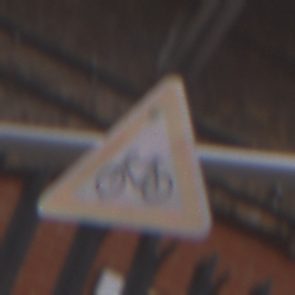
Verkehrszeichen: RadverkehrRechts
Umgebung: Outdoor, Urban
Tageszeit: MorningAfternoon
Wetter: Overcast
Licht: Natural
Jahreszeit: NotSpecified
Kontrast: LowContrast